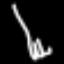
Label: fork